Field crop: tomato
Growth stage: 1
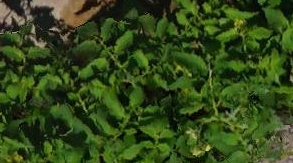
Species: tomato